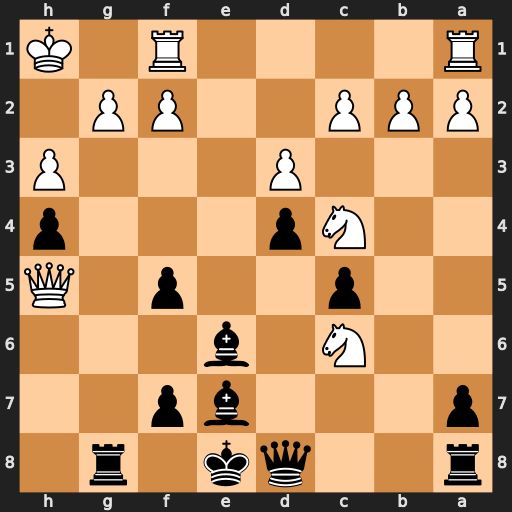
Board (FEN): r2qk1r1/p3bp2/2N1b3/2p2p1Q/2Np3p/3P3P/PPP2PP1/R4R1K
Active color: b
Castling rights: q
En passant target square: -
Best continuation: Qd5 Qf3 Qxf3